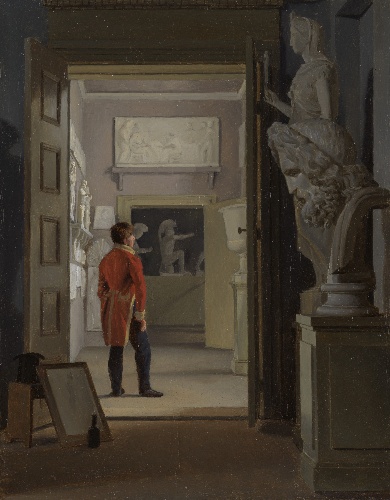
Title: The Hall of Antiquities at Charlottenborg Palace, Copenhagen
Artist: Adam August Müller
Artist bio: Danish, Copenhagen 1811–1844 Copenhagen
Date: 1830
Object type: Painting
Classification: Paintings
Medium: Oil on canvas
Dimensions: 12 3/8 × 9 3/4 in. (31.5 × 25 cm)
Department: European Paintings
Credit line: Purchase, Friends of European Paintings Gifts, 2018
Accession year: 2018
Repository: Metropolitan Museum of Art, New York, NY
Tags: Sculpture|Palaces|Interiors|Men